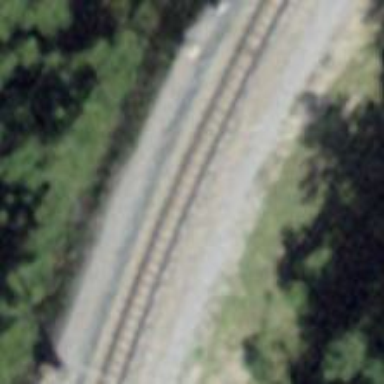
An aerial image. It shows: Narrow-gauge railway with 1 track. The tracks are electrified with contact line.